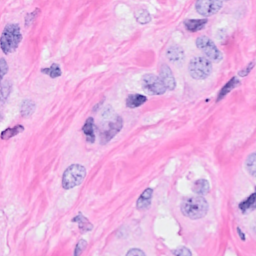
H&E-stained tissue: Breast